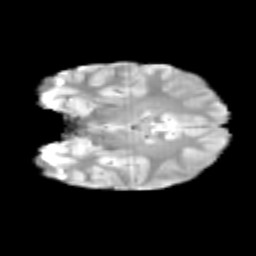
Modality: T2w
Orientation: coronal
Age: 13
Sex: female
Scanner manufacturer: siemens
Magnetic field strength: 3 T
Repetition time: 3.8 s
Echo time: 0.07 s